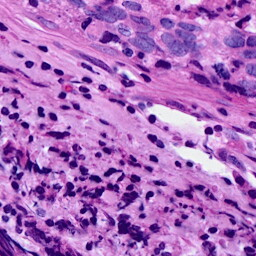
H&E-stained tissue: Breast